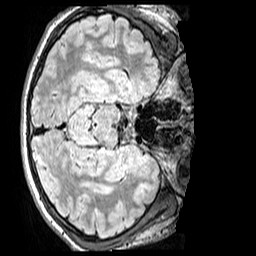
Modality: FLAIR
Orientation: axial
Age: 13
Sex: male
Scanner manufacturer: siemens
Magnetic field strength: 3 T
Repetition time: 5 s
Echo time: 0.388 s